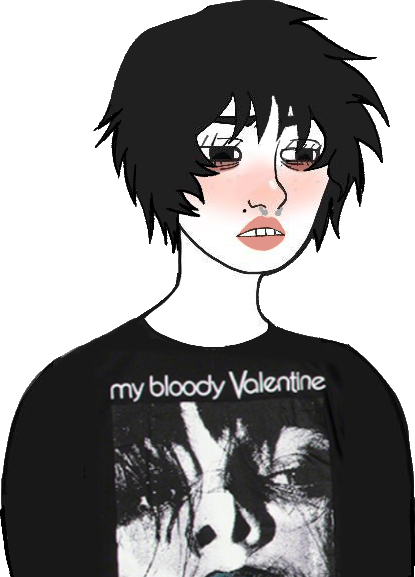
Label: 5_Twinkjak